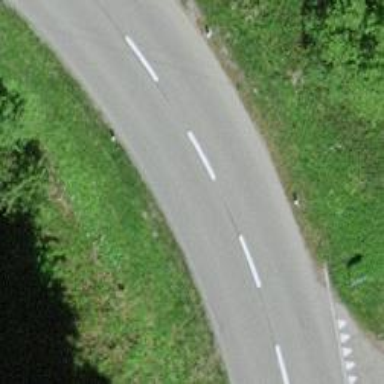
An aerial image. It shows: Tertiary road with asphalt surface and lane markings. There are no sidewalks along the road.